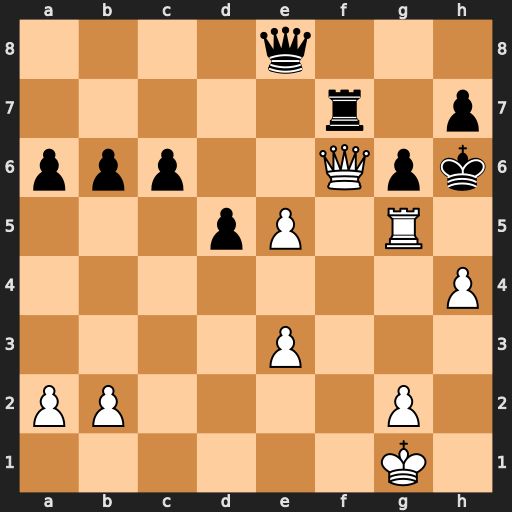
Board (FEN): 4q3/5r1p/ppp2Qpk/3pP1R1/7P/4P3/PP4P1/6K1
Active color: w
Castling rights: -
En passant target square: -
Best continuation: Rh5+ Kxh5 Qg5#